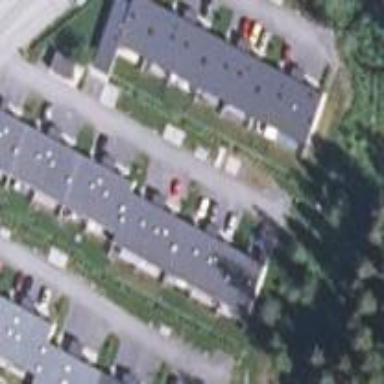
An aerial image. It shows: Terrace building.